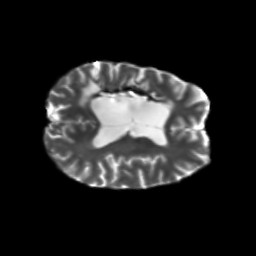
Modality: T2w
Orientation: axial
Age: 31
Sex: female
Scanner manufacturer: siemens
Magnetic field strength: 3 T
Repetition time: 5.47 s
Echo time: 0.0854 s